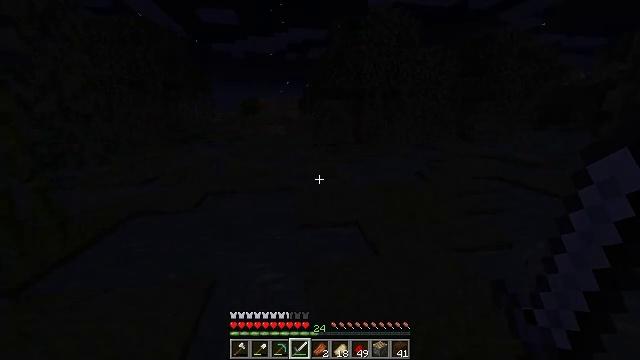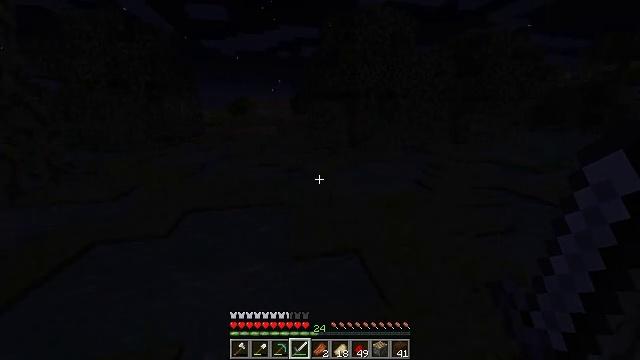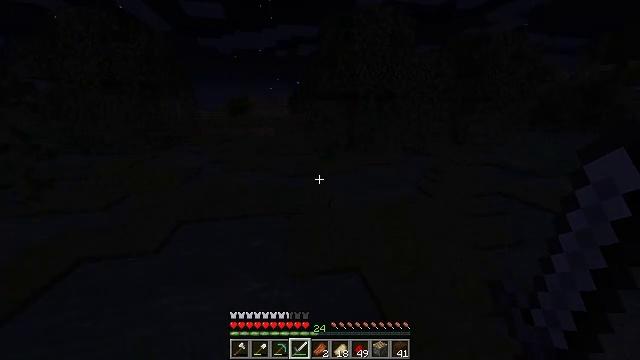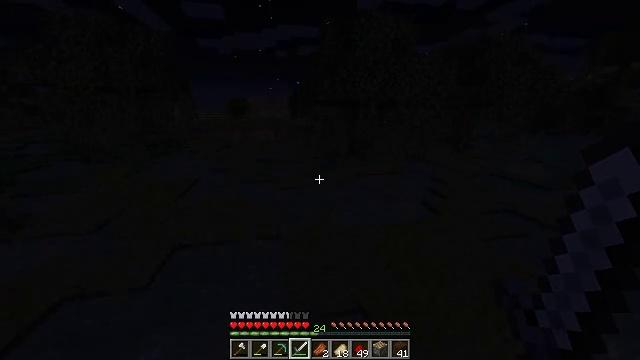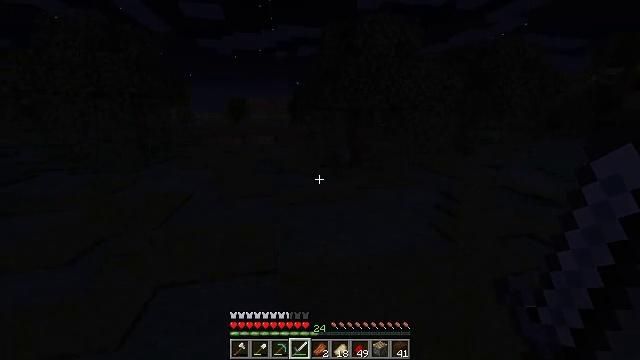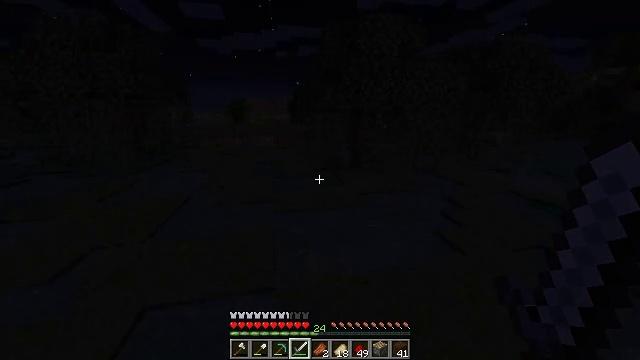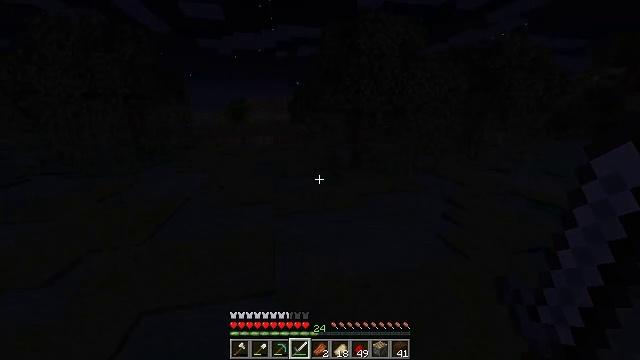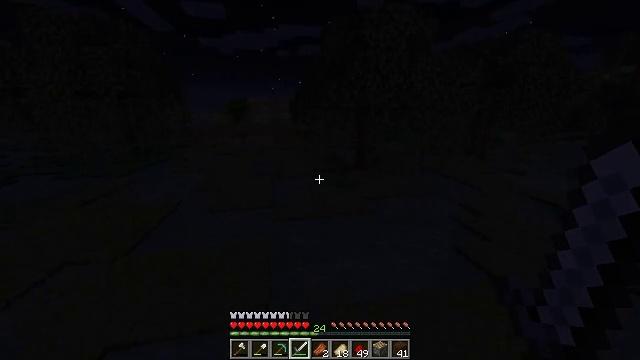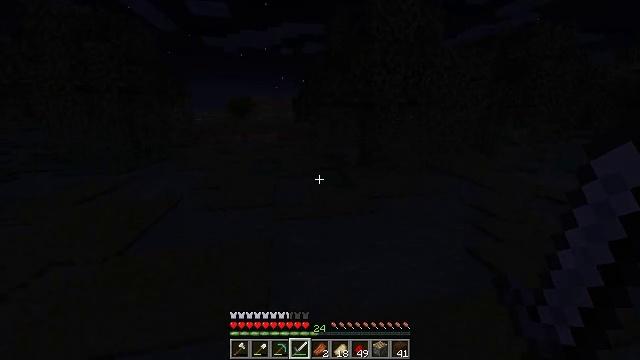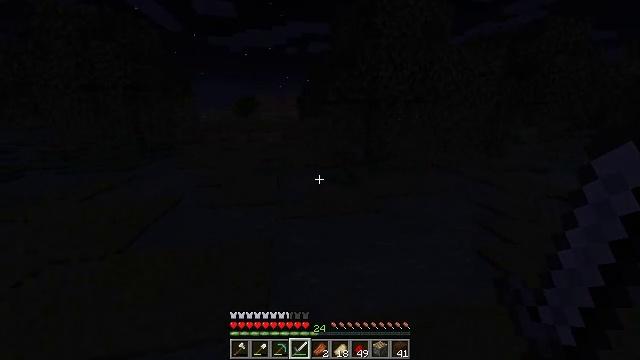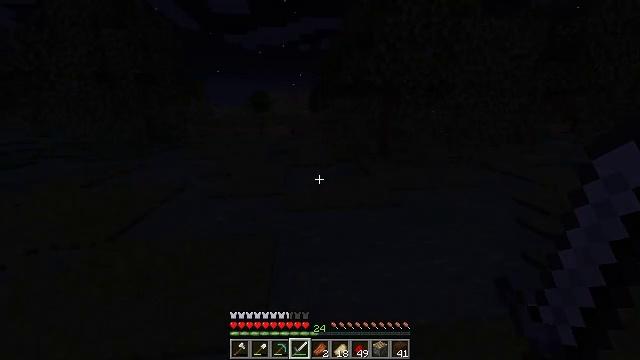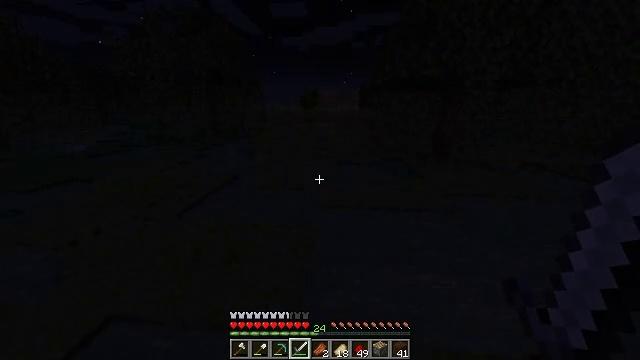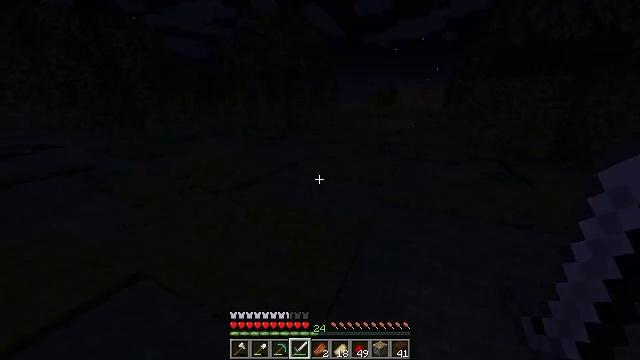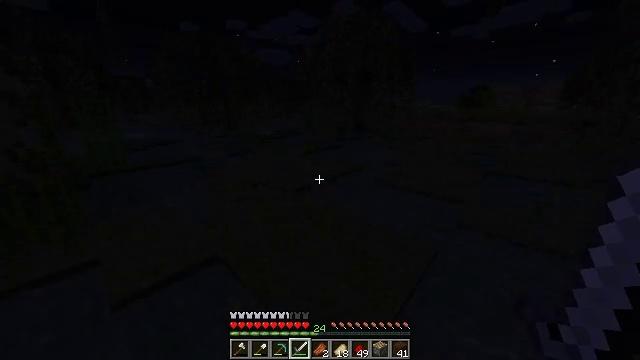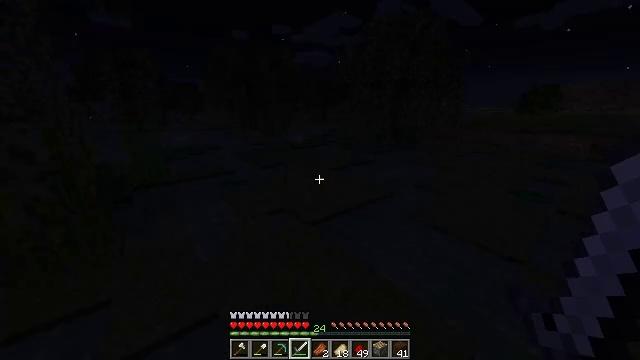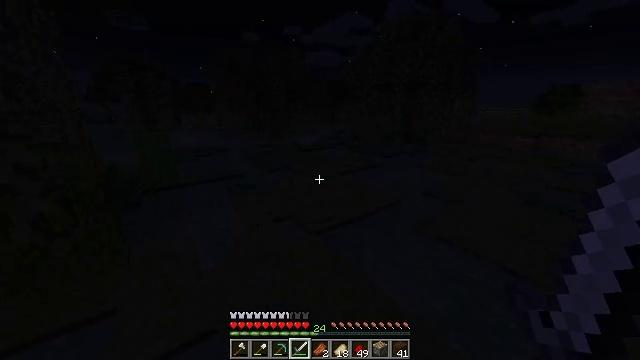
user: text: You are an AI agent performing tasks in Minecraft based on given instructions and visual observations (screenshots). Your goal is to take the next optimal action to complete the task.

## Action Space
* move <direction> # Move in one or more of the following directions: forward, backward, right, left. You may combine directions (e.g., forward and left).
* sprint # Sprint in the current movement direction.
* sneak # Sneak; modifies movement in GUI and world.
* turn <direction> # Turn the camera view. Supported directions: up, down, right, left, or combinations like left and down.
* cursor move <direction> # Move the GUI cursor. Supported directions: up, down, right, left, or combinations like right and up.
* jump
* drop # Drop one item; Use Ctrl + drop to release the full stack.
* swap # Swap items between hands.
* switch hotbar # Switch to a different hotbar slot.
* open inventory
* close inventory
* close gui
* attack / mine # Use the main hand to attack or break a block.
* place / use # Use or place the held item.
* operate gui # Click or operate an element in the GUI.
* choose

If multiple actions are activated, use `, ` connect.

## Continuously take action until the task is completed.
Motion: motion action
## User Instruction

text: Combat the slime.
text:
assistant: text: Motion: move forward, turn right, jump
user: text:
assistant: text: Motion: move forward, jump
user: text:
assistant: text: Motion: move forward, sprint, jump
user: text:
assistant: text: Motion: move forward, sprint, jump
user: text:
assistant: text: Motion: move forward, sprint, jump
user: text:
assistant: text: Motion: move forward, sprint, jump
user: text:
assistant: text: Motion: move forward, sprint, jump
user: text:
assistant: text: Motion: move forward, jump
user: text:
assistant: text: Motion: move forward, turn left, jump
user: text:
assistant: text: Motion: move forward, turn left, jump
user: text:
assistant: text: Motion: move forward, turn left, jump
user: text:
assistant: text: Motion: move forward, turn left, jump
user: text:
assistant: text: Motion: move forward, sprint, turn left, jump
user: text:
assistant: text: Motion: move forward, sprint, turn left, jump
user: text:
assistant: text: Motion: move forward, sprint, turn left, jump
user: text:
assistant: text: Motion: move forward, sprint, jump
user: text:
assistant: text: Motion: move forward, sprint, turn left, jump
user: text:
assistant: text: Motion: move forward, turn left, jump
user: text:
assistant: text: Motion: move forward, turn left, jump
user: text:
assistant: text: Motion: move forward, turn left, jump
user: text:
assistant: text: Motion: move forward, turn left, jump
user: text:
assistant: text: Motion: move forward, turn left, jump
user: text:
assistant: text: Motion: move forward, turn left, jump
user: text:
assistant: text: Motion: move forward, jump
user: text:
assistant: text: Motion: move forward, jump
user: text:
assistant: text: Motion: move forward, jump
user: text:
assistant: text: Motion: move forward, jump
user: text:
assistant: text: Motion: move forward, jump
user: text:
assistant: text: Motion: move forward, sprint, jump
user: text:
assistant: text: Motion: move forward, sprint, jump